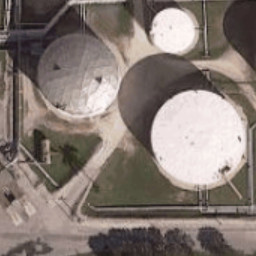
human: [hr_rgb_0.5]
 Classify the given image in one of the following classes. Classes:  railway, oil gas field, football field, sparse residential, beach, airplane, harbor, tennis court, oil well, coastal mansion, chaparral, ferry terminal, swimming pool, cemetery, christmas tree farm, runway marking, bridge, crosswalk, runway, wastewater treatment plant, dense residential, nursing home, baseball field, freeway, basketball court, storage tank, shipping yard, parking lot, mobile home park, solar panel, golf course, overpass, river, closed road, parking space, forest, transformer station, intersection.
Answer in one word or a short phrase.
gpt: storage tank